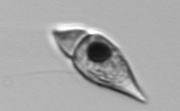
Label: Amphidinium